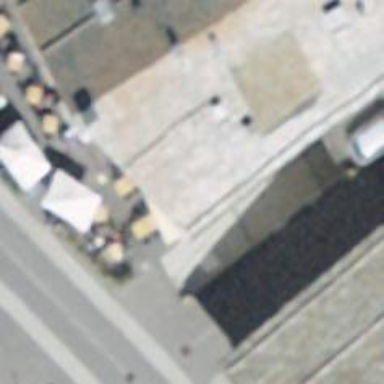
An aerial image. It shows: Café that also functions as bakery.